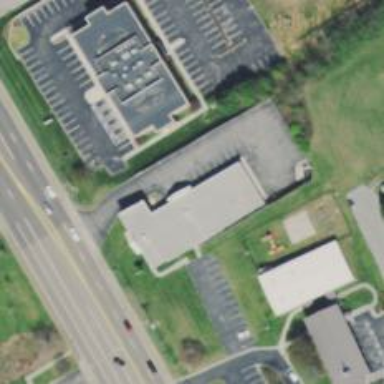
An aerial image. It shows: Healthcare clinic is depicted in the image.